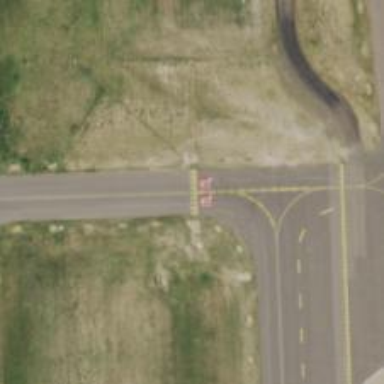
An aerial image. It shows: Image of taxiway at airport.